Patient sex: M
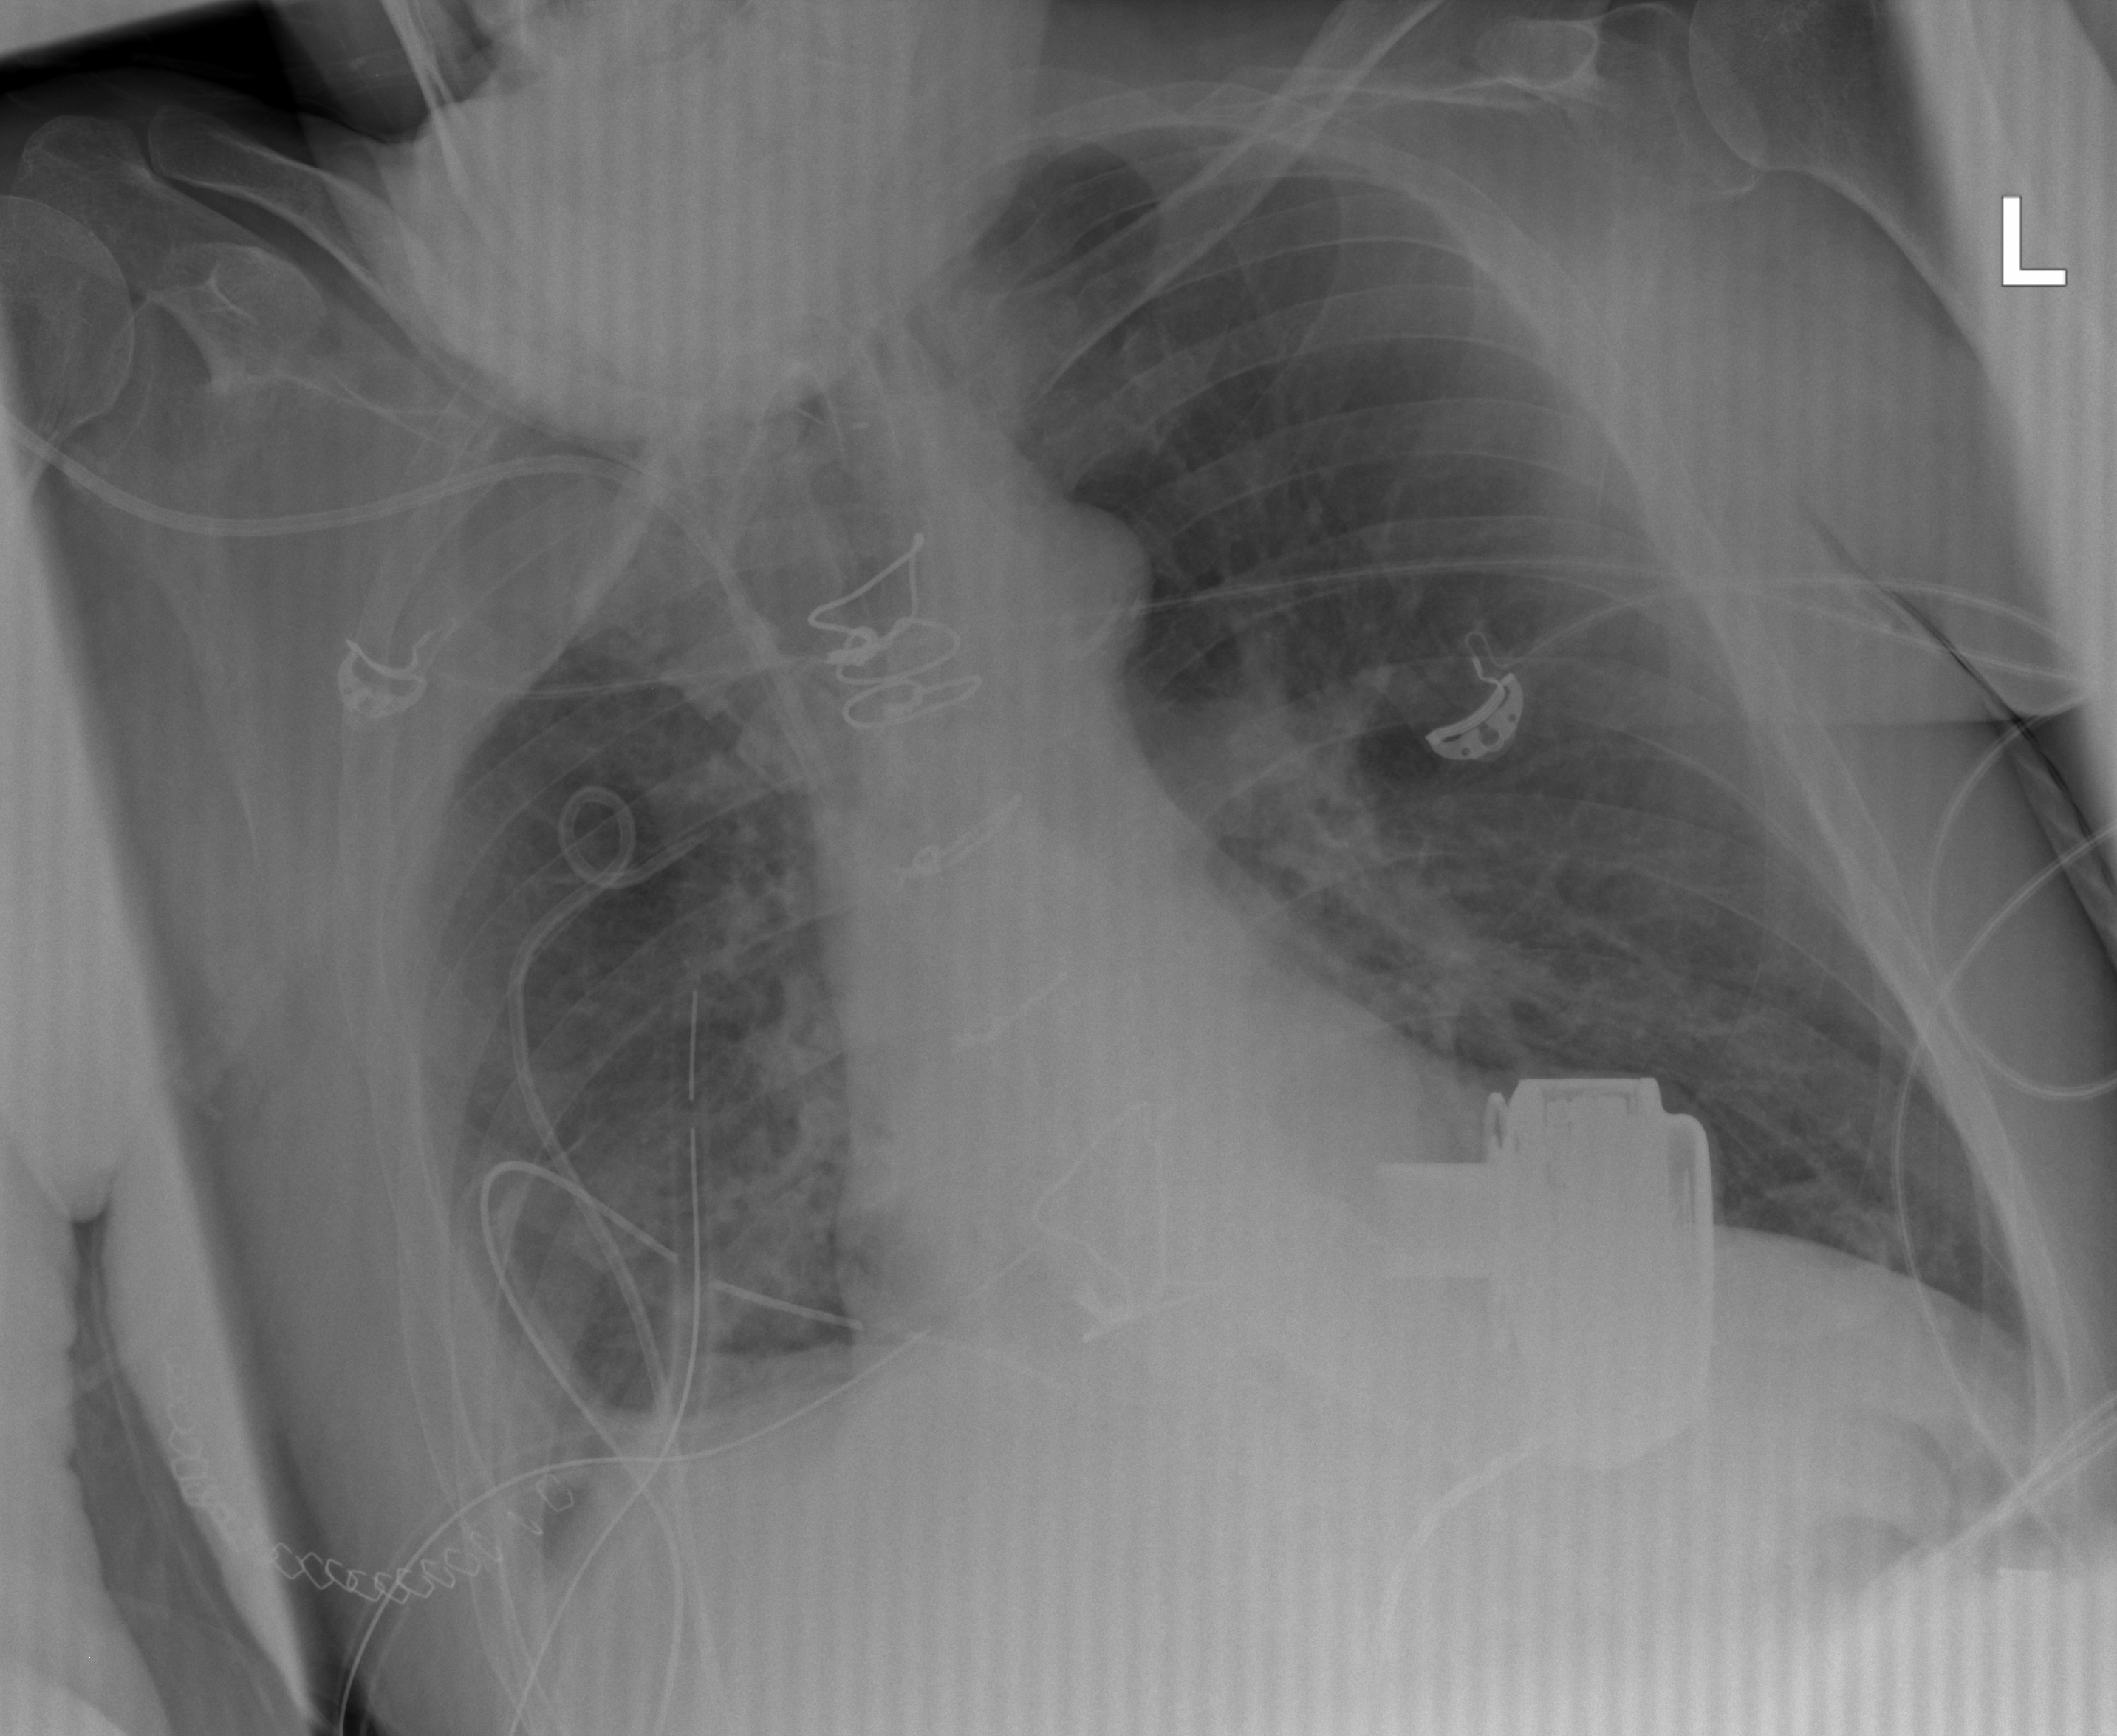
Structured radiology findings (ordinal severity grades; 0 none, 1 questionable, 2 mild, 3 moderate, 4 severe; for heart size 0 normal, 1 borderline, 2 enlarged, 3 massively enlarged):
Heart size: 0
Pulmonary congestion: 2
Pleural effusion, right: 3
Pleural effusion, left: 0
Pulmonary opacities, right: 2
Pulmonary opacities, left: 2
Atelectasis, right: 2
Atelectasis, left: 2